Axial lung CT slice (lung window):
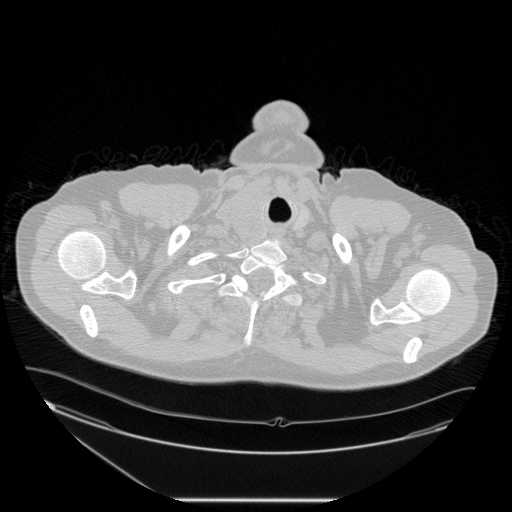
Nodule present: no